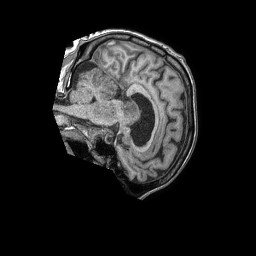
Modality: T1w
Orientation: sagittal
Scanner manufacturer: philips
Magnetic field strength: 1.5 T
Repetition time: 0.007699 s
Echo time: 0.003506 s